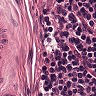
Metastatic tissue present: no